Contrast-enhanced CT slice 46 of 73
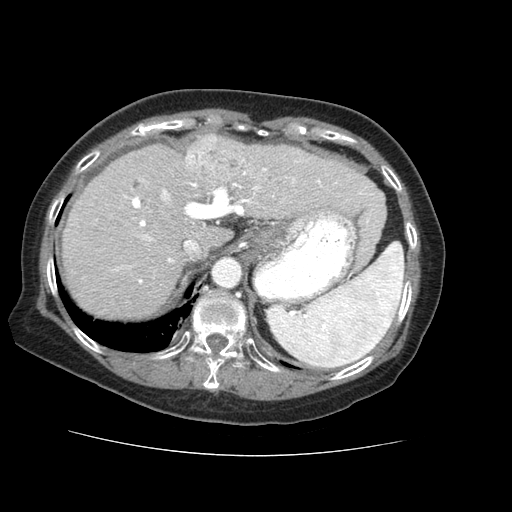
Segmented voxel counts for this case:
Liver: 855492 voxels
Tumor mass: 22205 voxels
Portal vein: 28639 voxels
Abdominal aorta: 4198 voxels